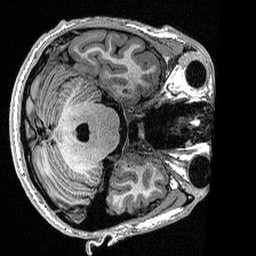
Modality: T1w
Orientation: axial
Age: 19
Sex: male
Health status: healthy
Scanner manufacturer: siemens
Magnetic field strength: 1.5 T
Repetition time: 2.73 s
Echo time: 0.00357 s